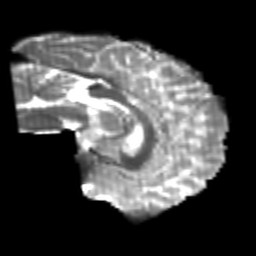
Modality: T2w
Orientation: sagittal
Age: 24
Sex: male
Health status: healthy
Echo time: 0.074 s